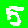
Digit: 5